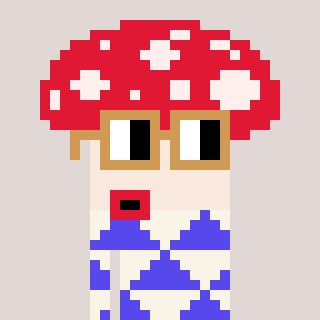
a pixel art character with square brown glasses, a mushroom-shaped head and a computerblue-colored body on a warm background